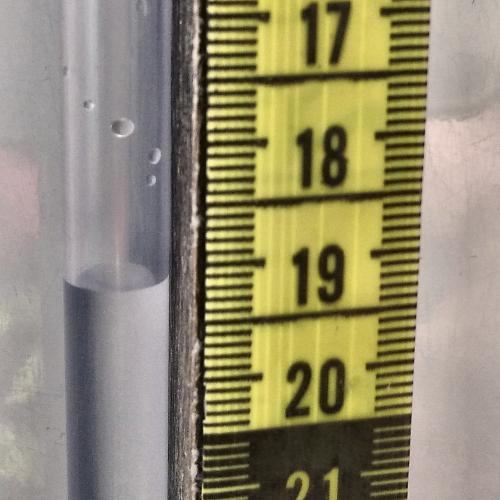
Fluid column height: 19.1 cm